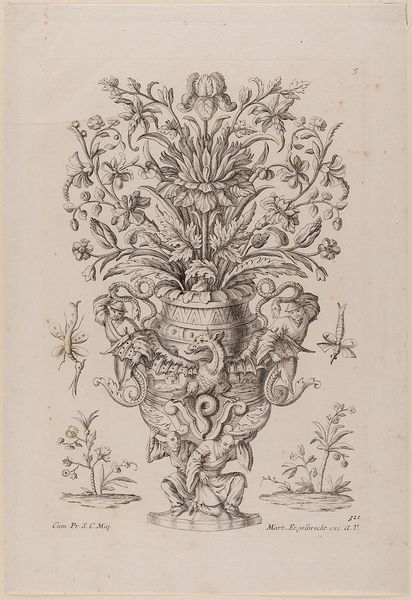
Titel: Eine Blumenvase
Künstler: Martin Engelbrecht
Standort: Hamburg
Institution: Museum für Kunst und Gewerbe Hamburg
Schlagwörter: akt, blume, blumen, tiere, barock, figur, vase, grafik, graphik, floral, fotografie, photographie, druck, druckgraphik, druckgrafik, stich, schlange, gestalten, atlant, fabelwesen, schlangen, gebinde, kupferstich, ungeheuer, drache, monster, pfanze, fabeltier, schnittblumen, fabeltiere, atlanten, zwitterwesen, monstrum, reproduktionen, barockzeit, barockzeitalter, druckerzeugnisse, behälter, blüte, körper, blumenstrauß, ornamentstich, vorlageblätter, chinesendarstellungen, trägerfiguren